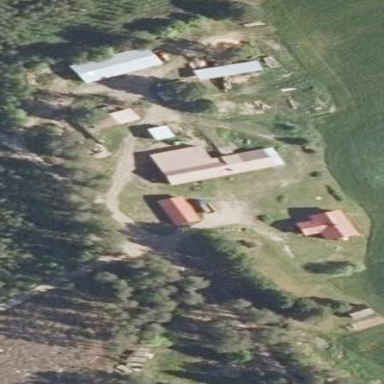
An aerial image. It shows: Farmyard area.